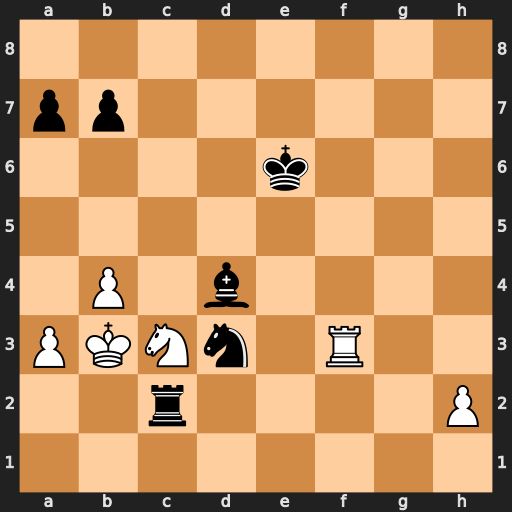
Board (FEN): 8/pp6/4k3/8/1P1b4/PKNn1R2/2r4P/8
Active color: w
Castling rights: -
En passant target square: -
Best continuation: Rxd3 Rxh2 Rxd4